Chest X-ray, PA view. Patient: 60 years old, sex M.
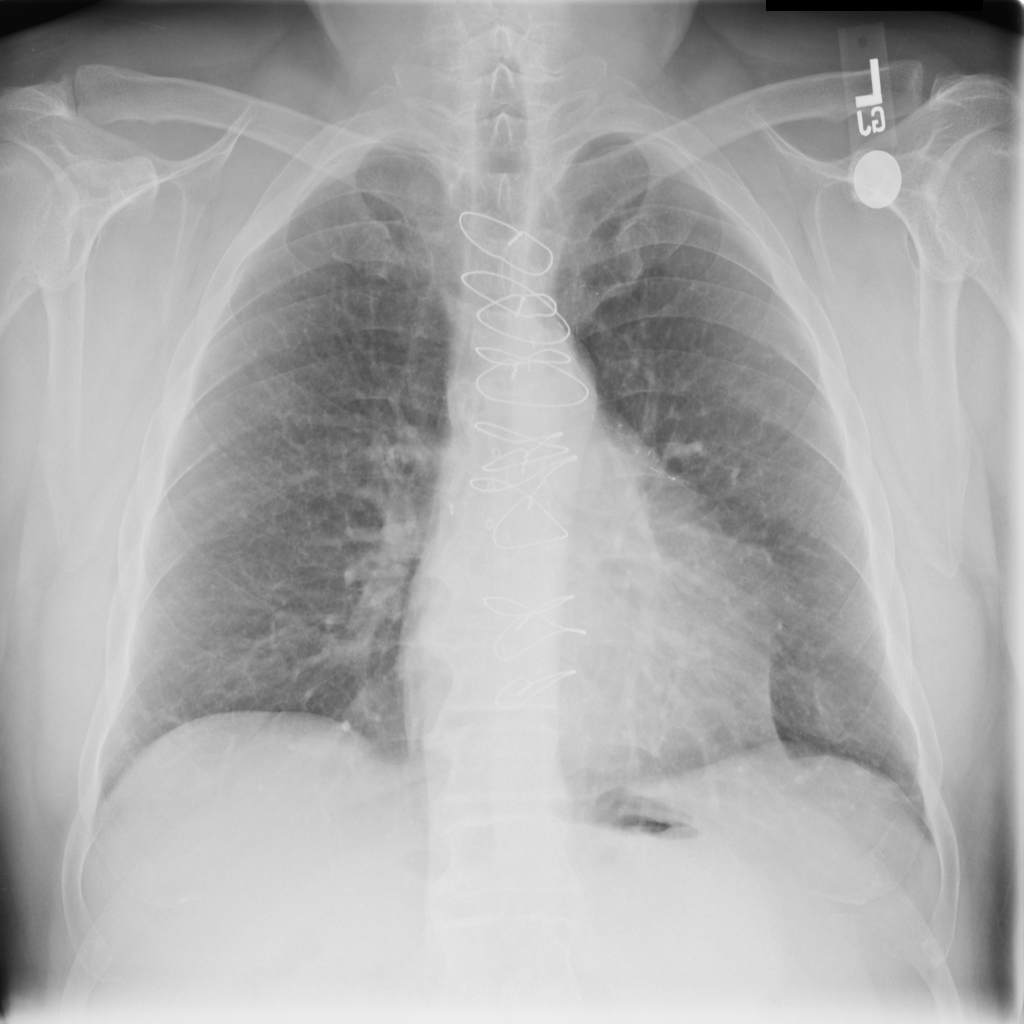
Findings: No Finding